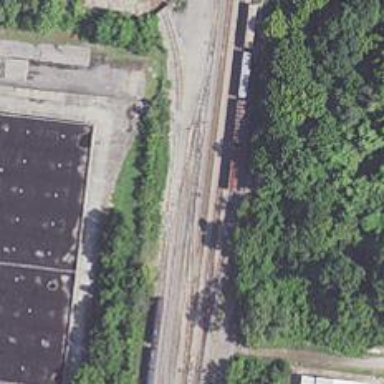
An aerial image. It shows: Railway yard.